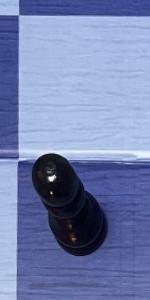
Label: Pawn_Black